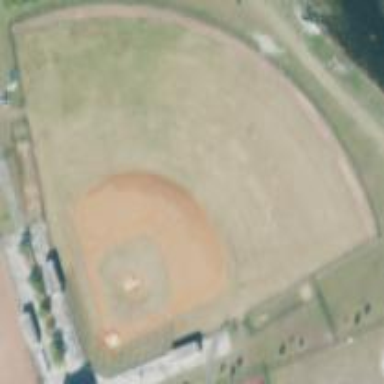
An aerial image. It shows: Baseball pitch for leisure land activities.